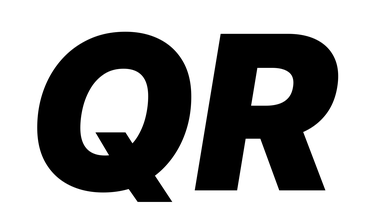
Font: Inter-Italic_Black_Italic